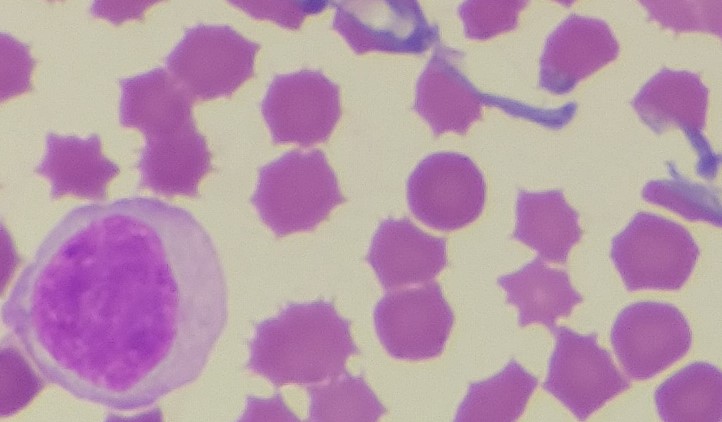
White blood cell type: Lymphocyte